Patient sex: M
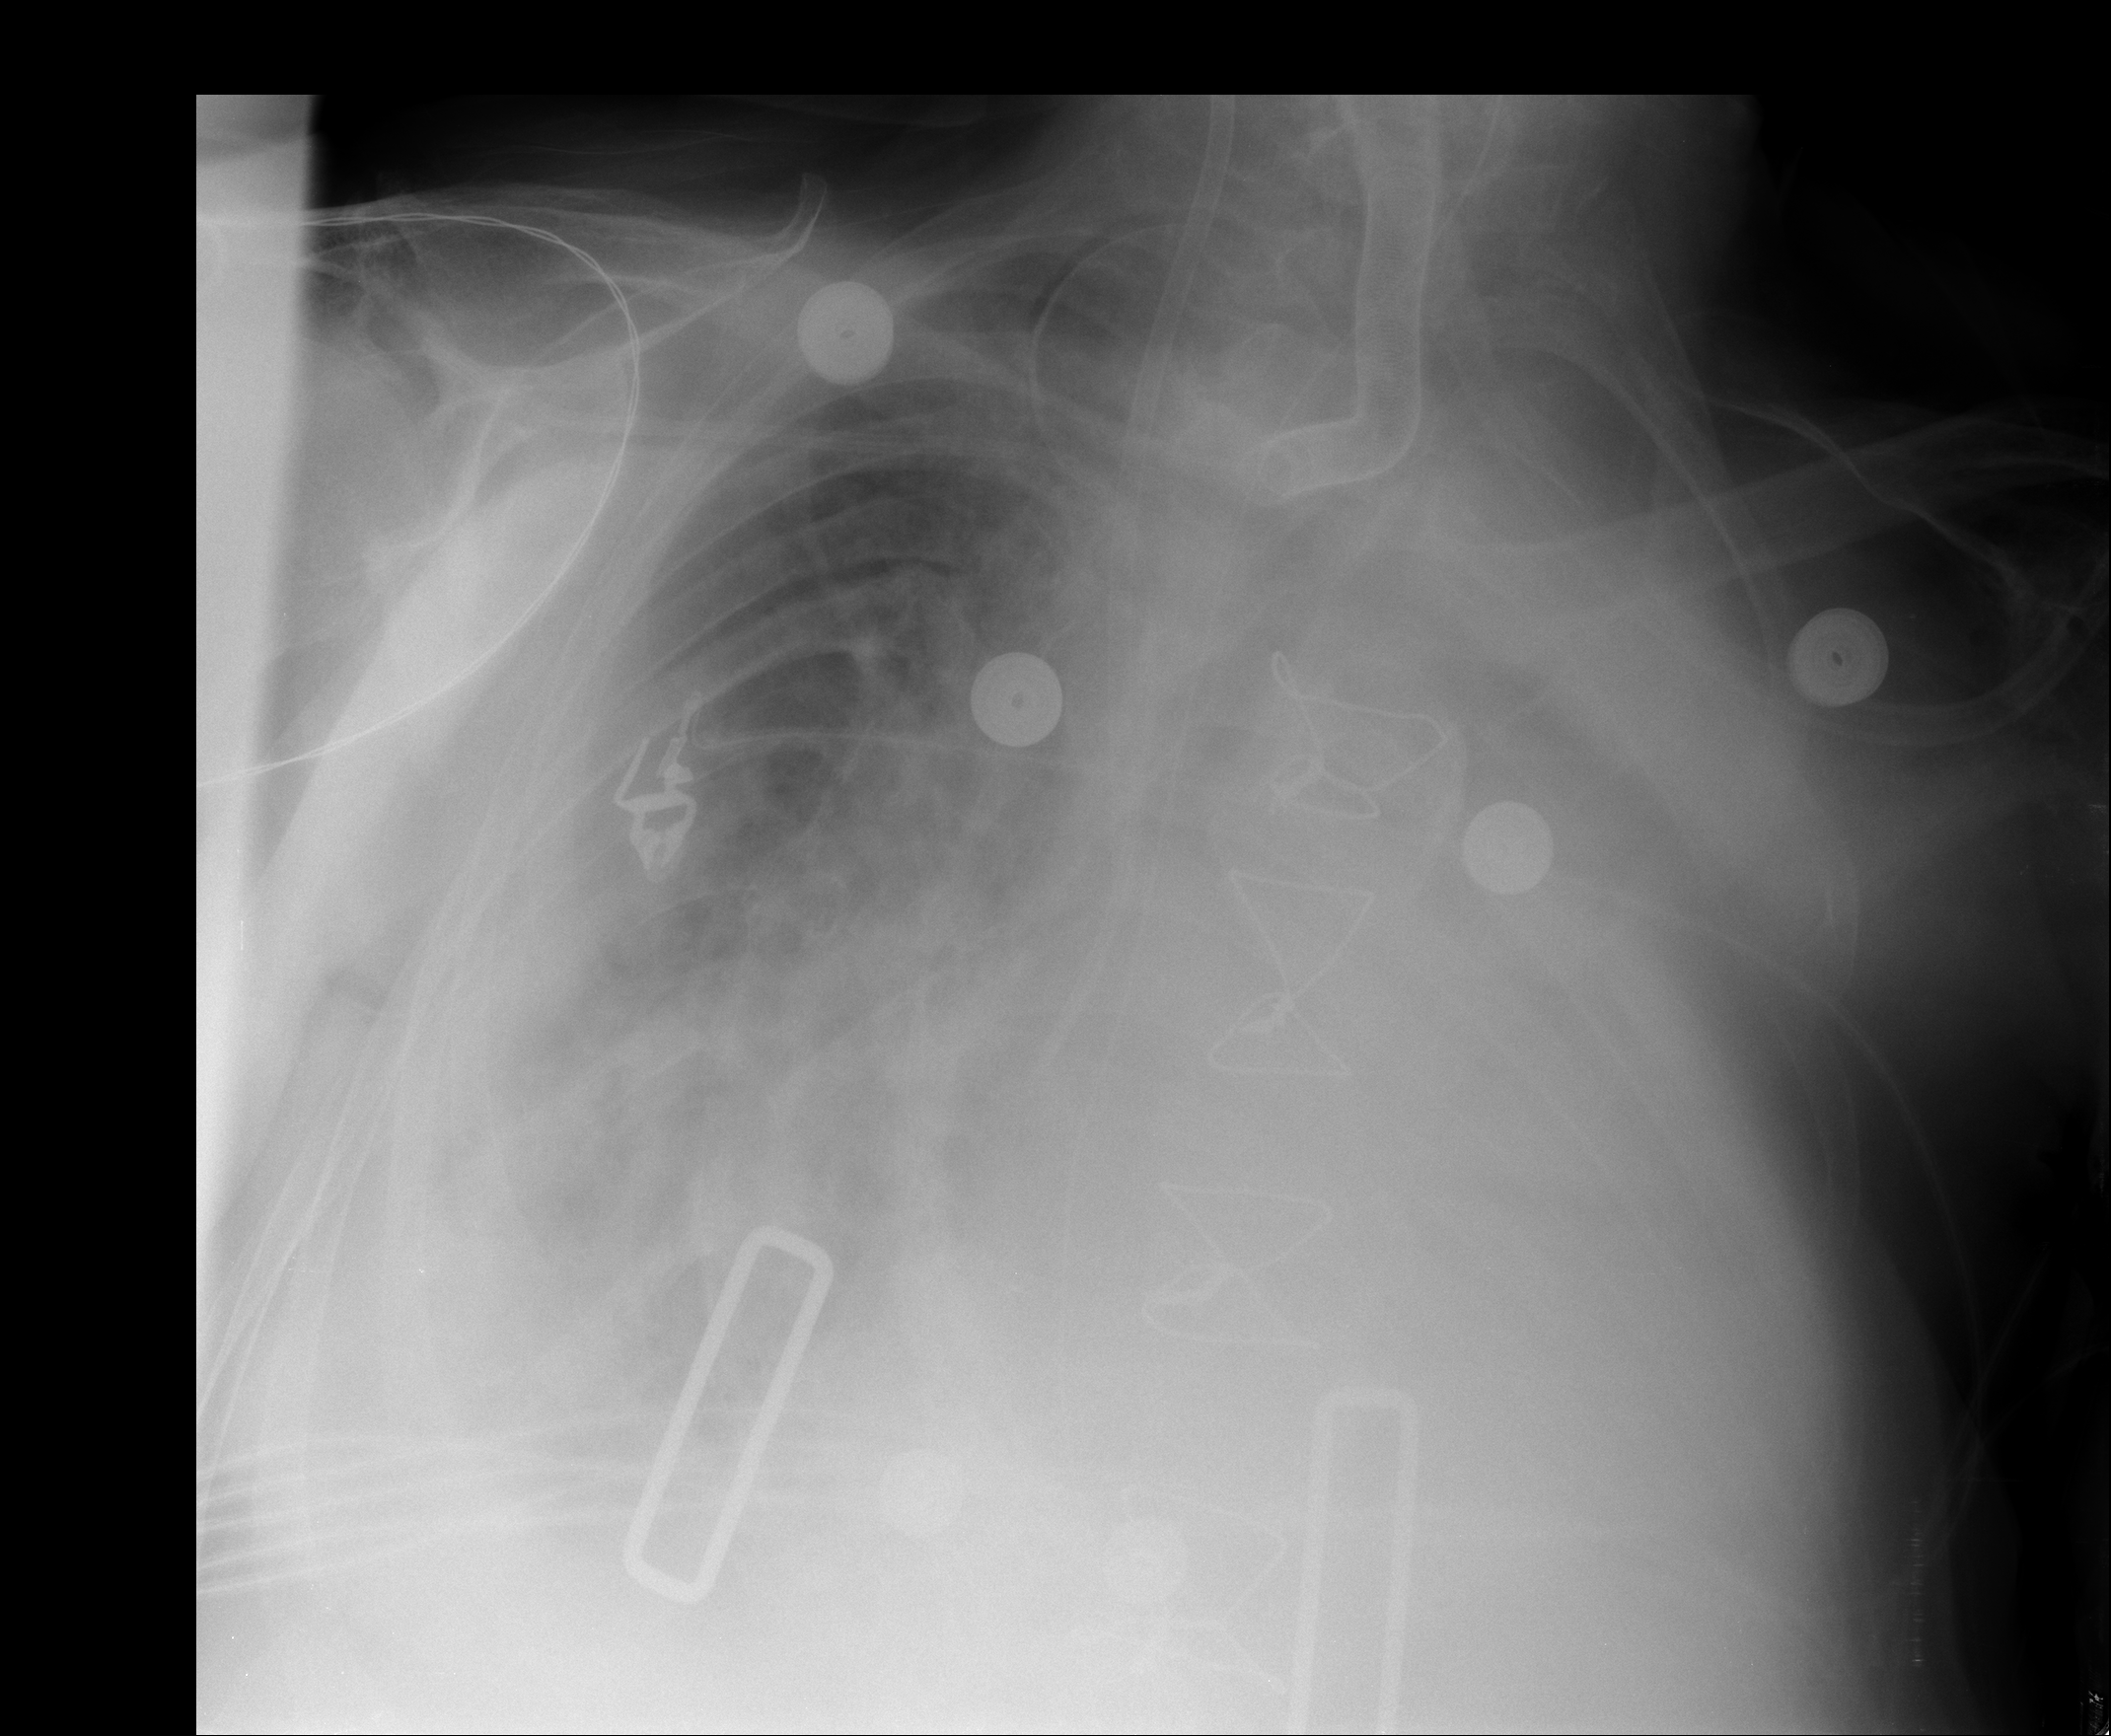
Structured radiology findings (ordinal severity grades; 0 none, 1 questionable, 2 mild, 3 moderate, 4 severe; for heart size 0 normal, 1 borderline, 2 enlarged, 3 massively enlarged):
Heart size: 2
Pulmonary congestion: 2
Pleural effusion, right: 3
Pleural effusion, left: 3
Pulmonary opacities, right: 2
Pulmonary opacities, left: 0
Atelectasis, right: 3
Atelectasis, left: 4